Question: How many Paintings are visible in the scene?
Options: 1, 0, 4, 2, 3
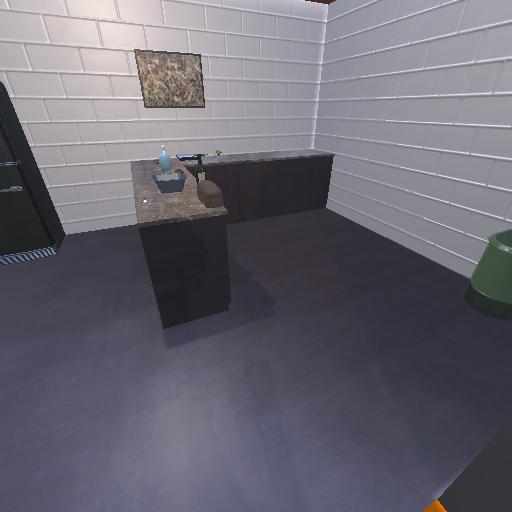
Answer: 1